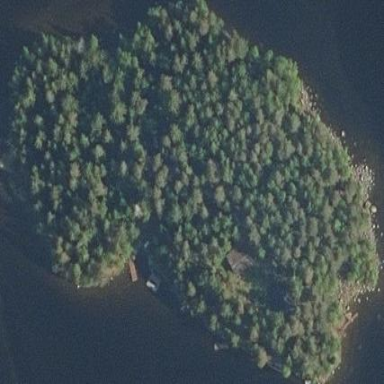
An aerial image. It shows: Islet.